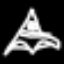
Label: The Eiffel Tower